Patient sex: M
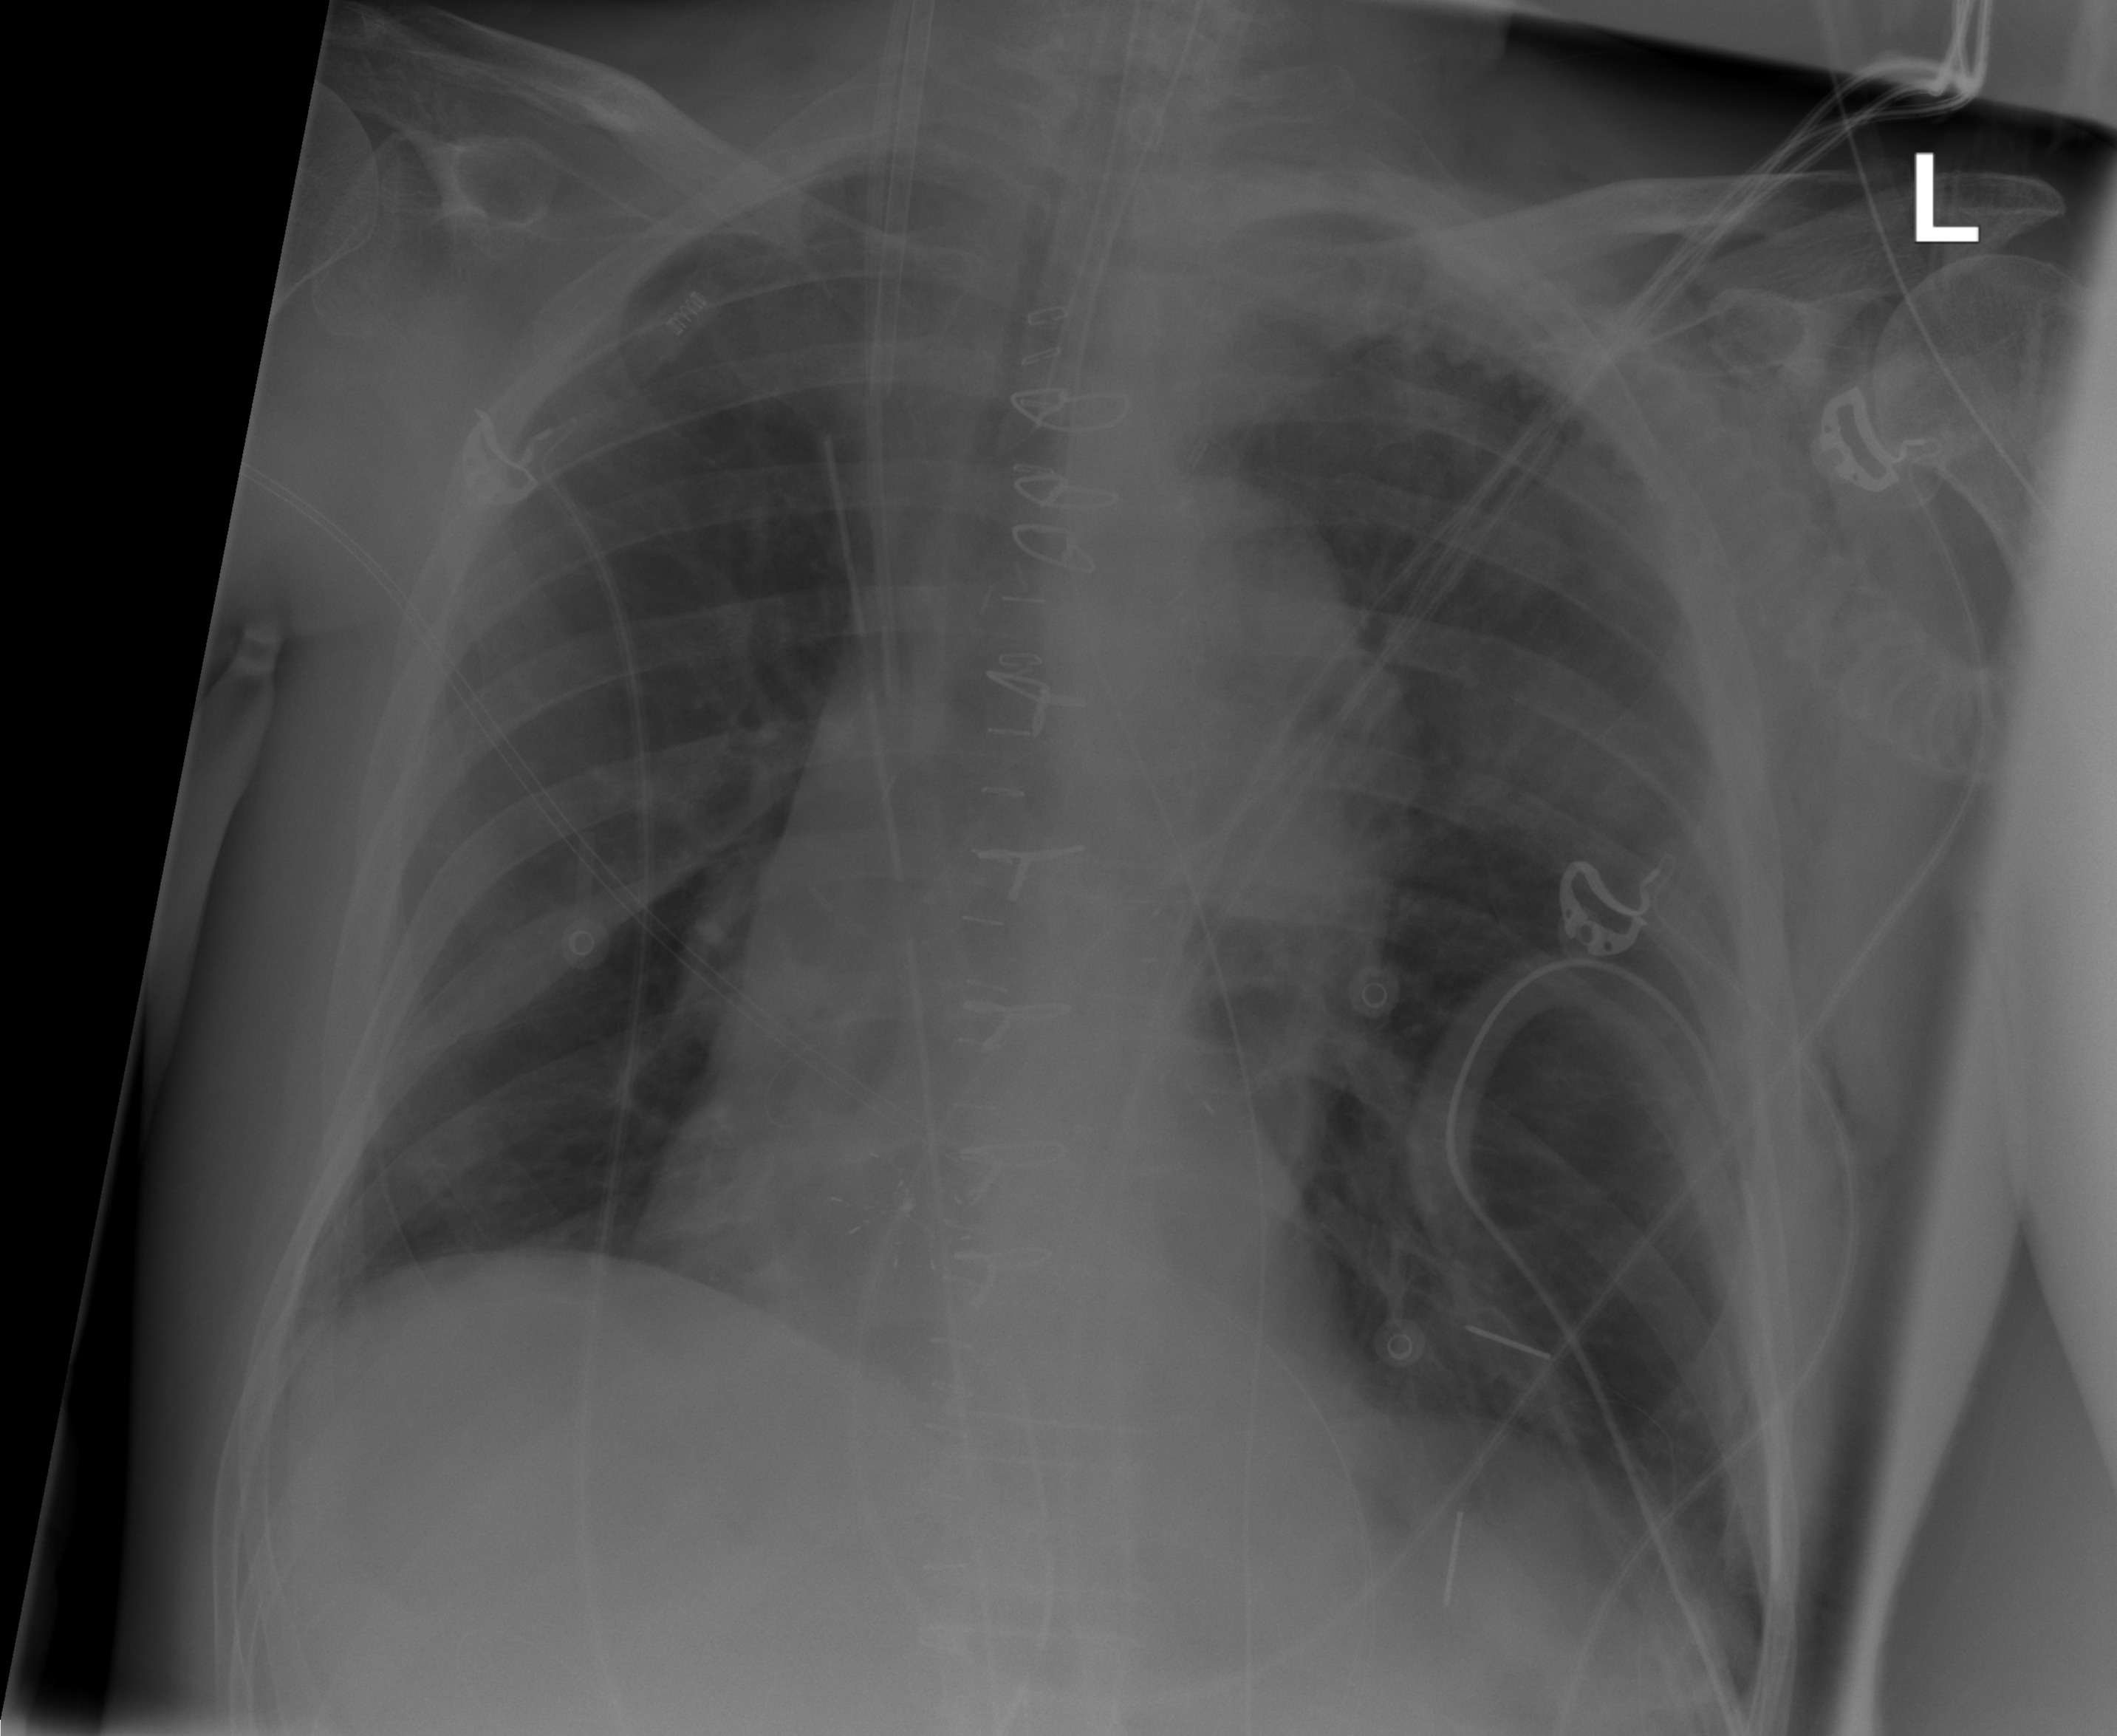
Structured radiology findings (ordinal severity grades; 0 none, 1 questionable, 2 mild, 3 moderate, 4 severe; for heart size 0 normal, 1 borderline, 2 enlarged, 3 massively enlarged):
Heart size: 0
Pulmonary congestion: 0
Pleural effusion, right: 1
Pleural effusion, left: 1
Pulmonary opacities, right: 0
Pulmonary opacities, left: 0
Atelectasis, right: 1
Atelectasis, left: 1